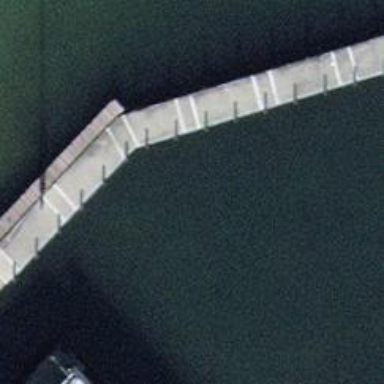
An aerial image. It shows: Man-made pier.